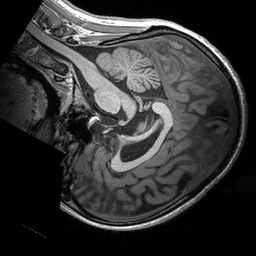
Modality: T1w
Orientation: sagittal
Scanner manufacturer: siemens
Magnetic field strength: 3 T
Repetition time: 2.53 s
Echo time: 0.00288 s